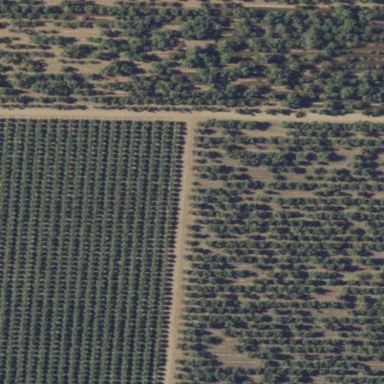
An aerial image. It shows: Almond orchard with rows of almond trees.